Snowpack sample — Rabbit Ears Pass, Jackson County, Colorado, USA (12/17/25, 1:08 PM MST)
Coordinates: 40.387, -106.625
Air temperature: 34 °F
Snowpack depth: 46 cm
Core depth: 20 cm
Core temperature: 24.8 °F
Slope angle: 6°, slope face: 165°
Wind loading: medium
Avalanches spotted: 0
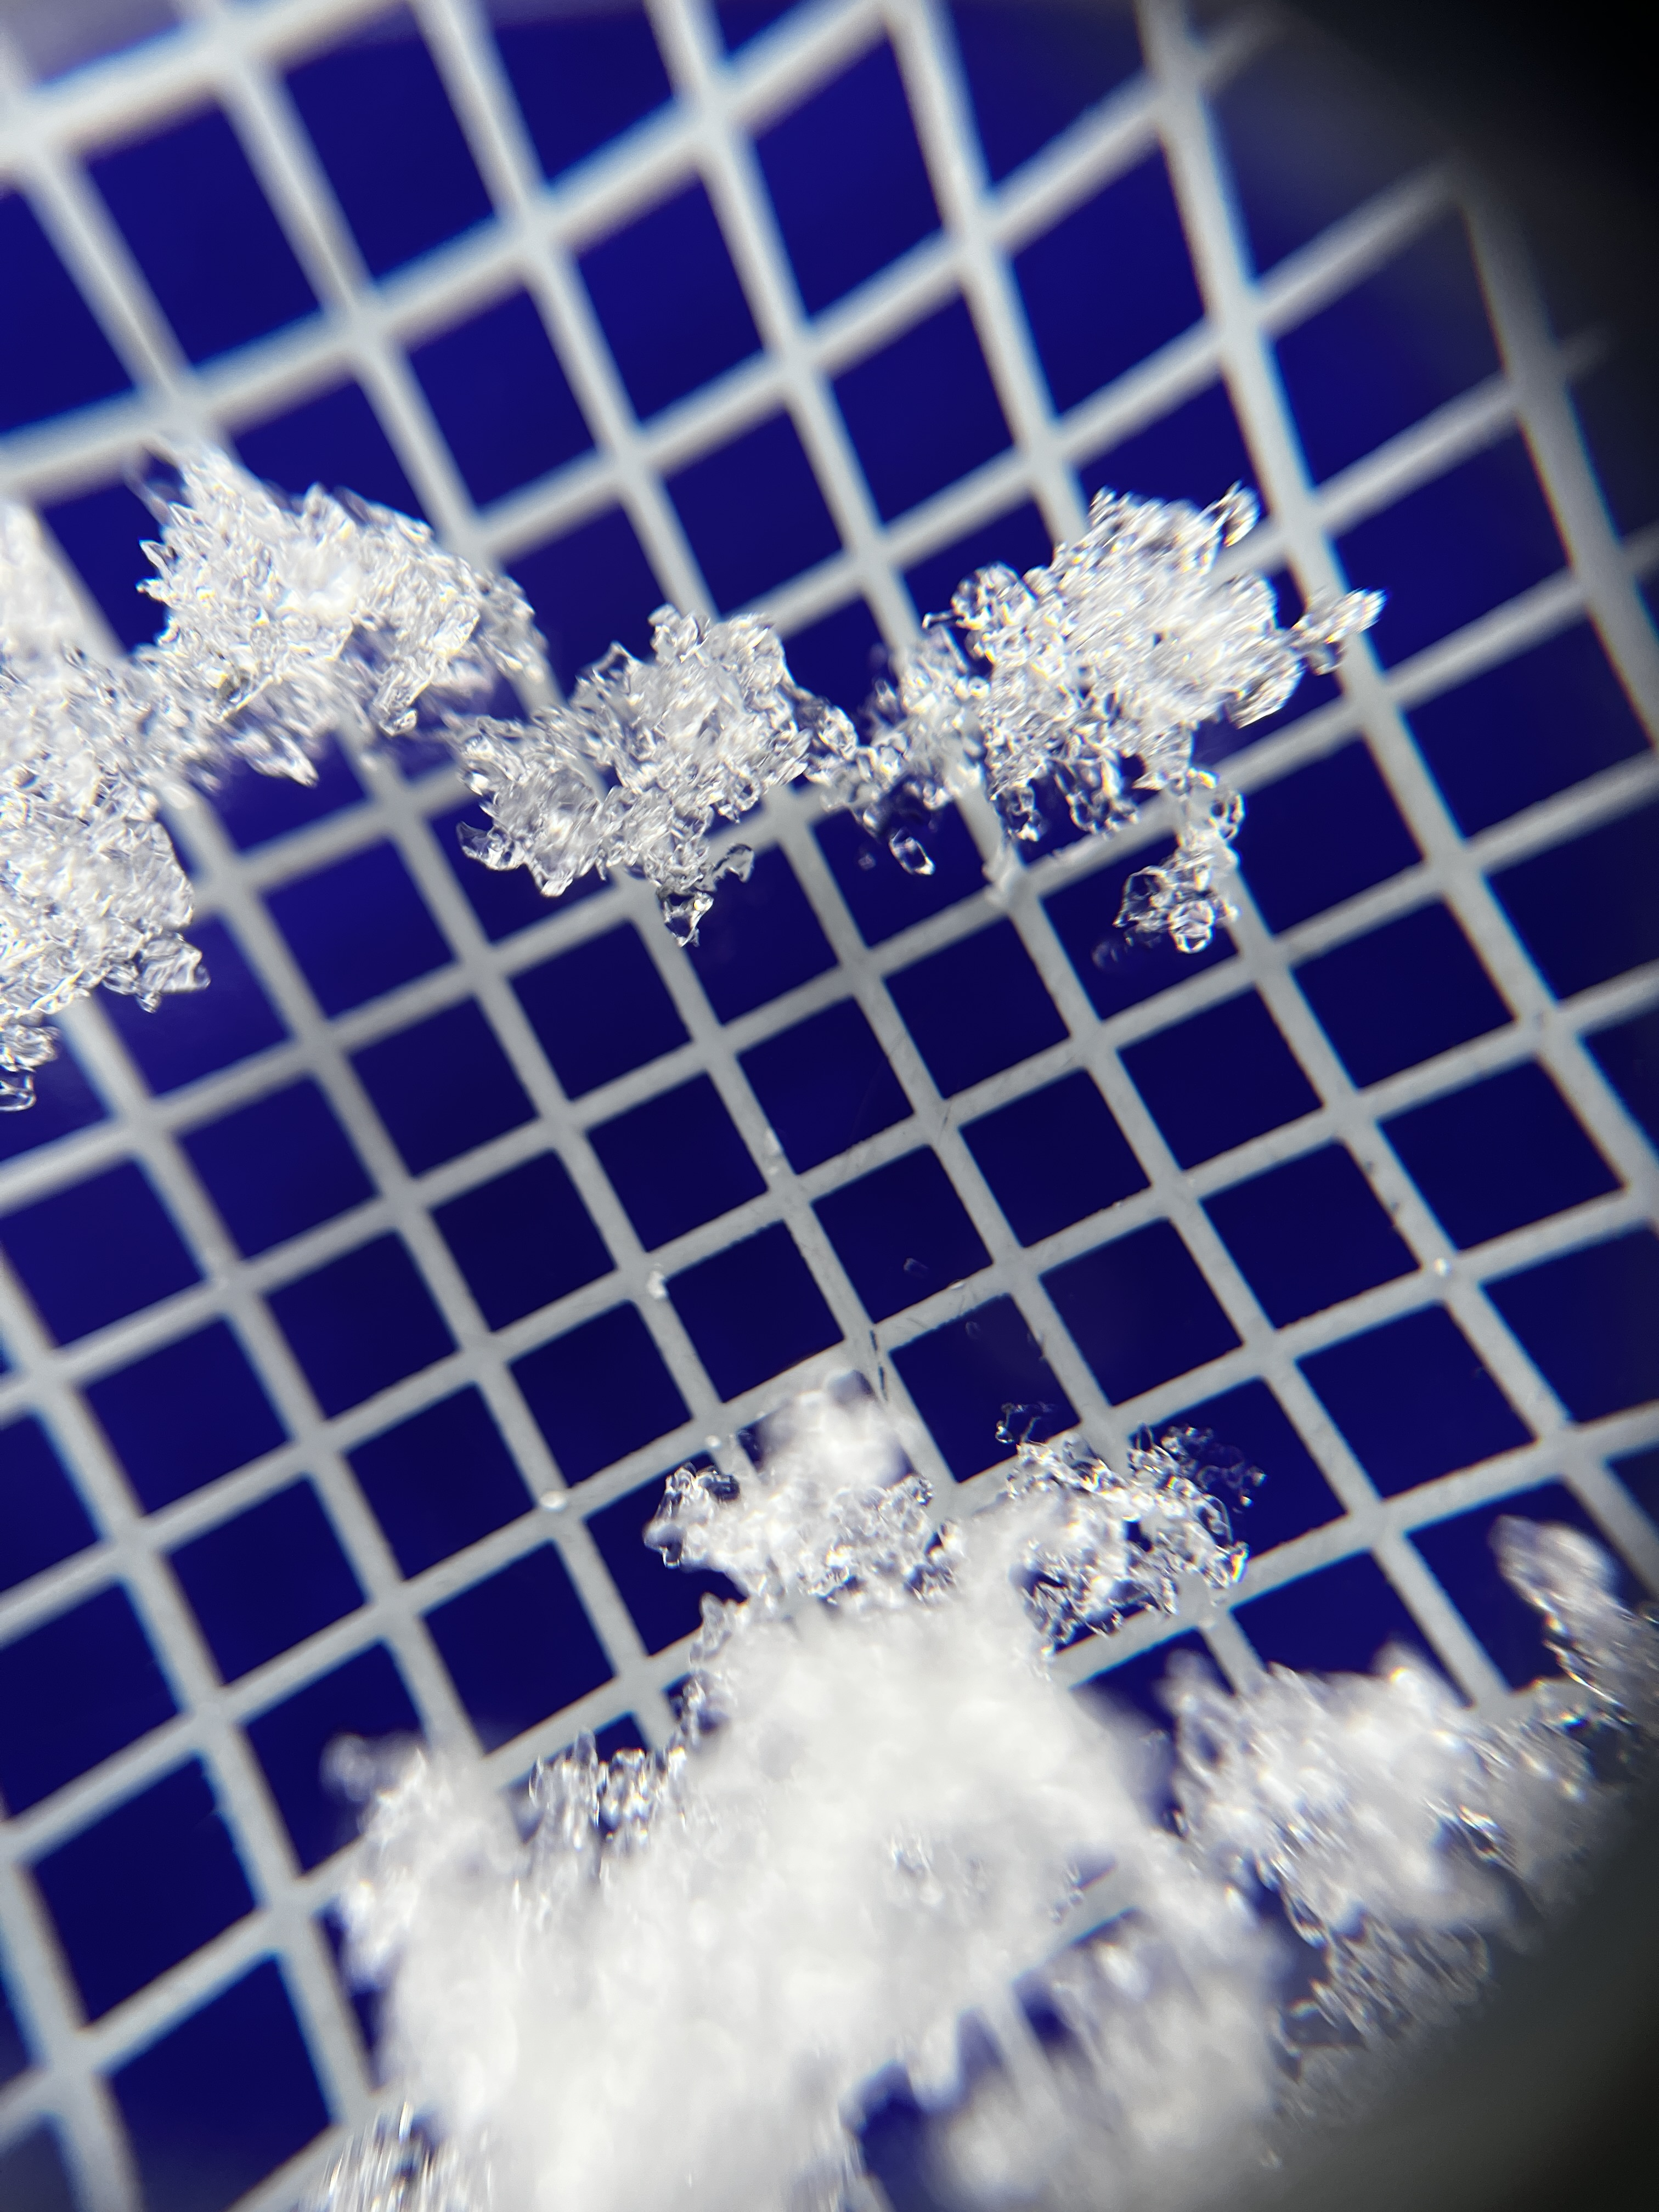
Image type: magnified_profile
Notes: No avalanches spotted nearby, although collected in a meadowy area with minimal risk on this face of the pass.